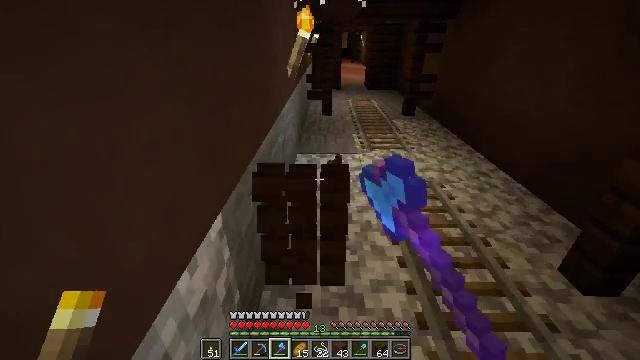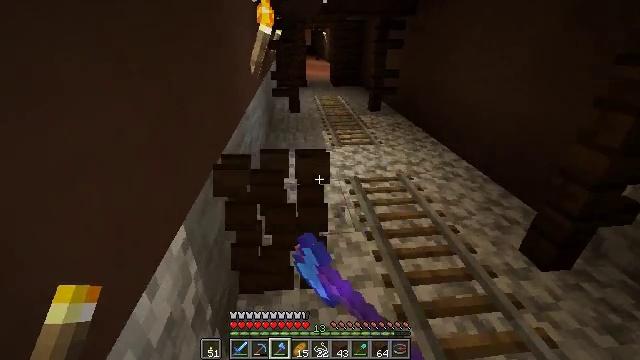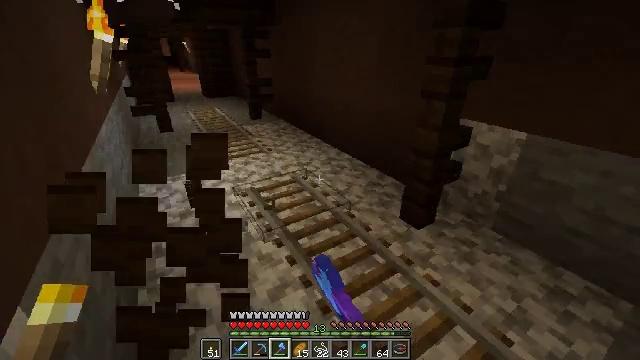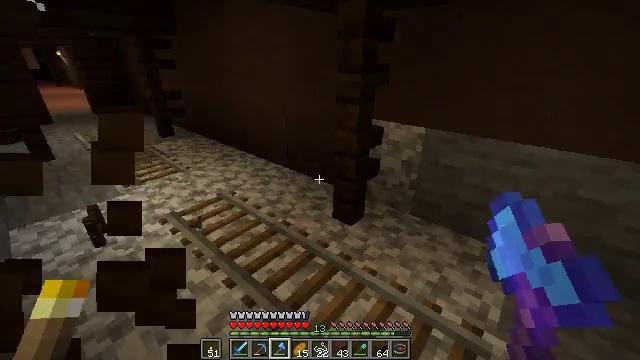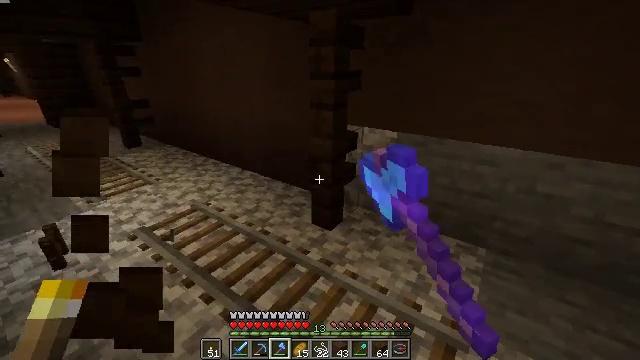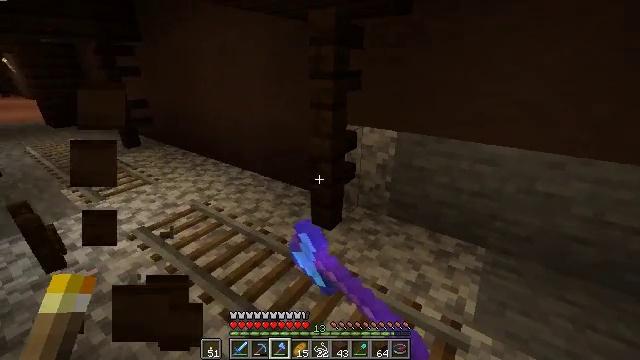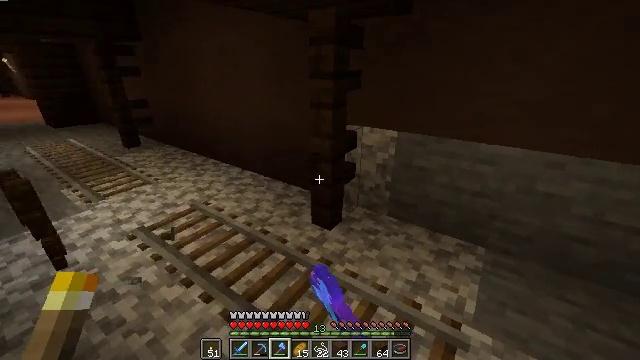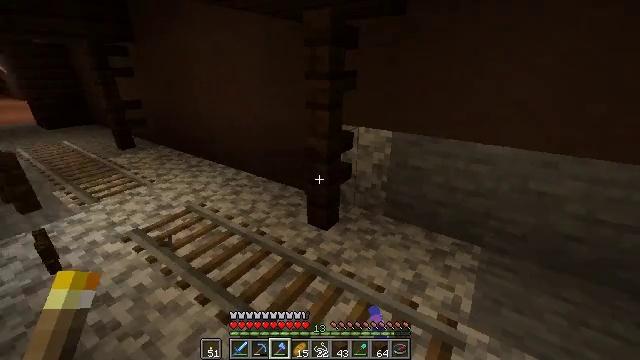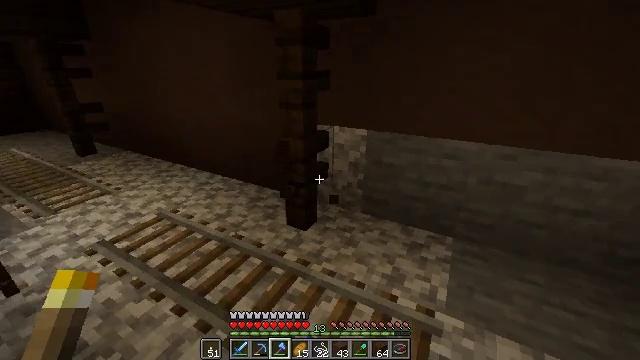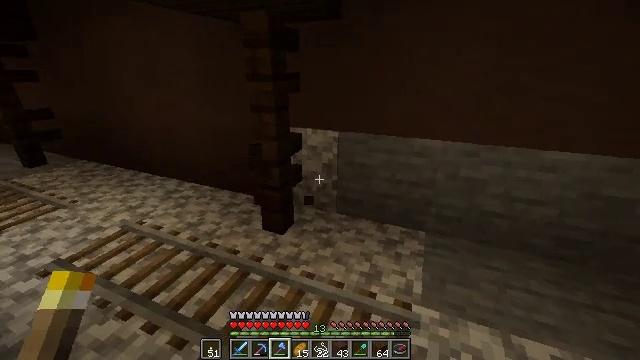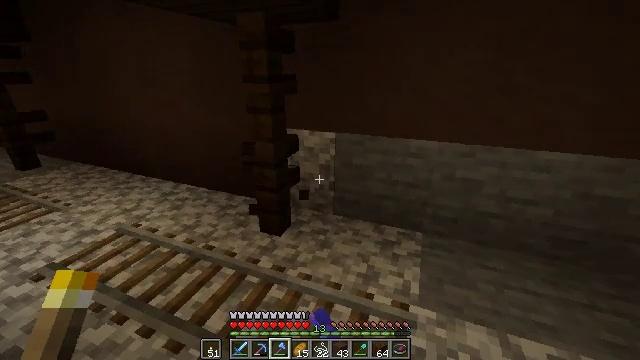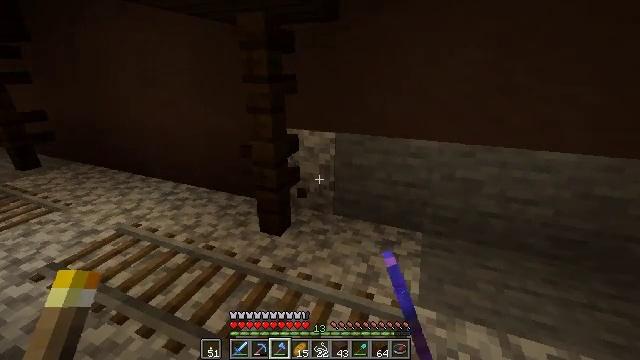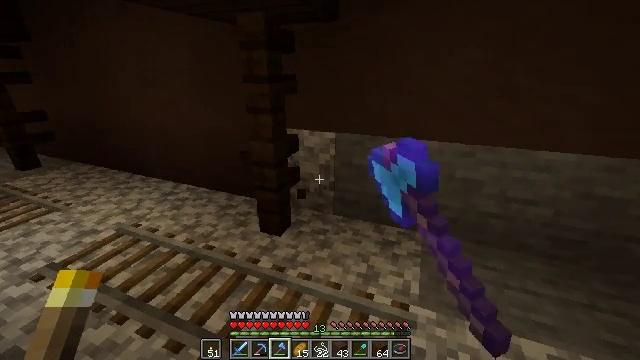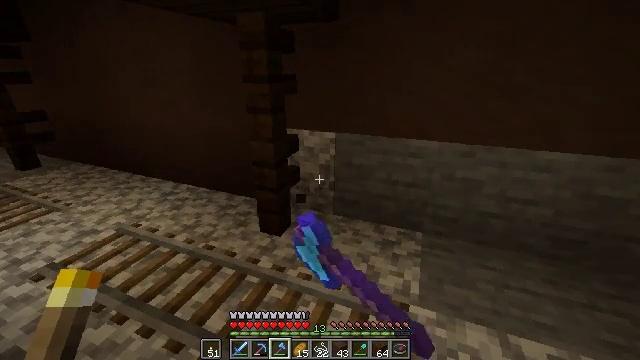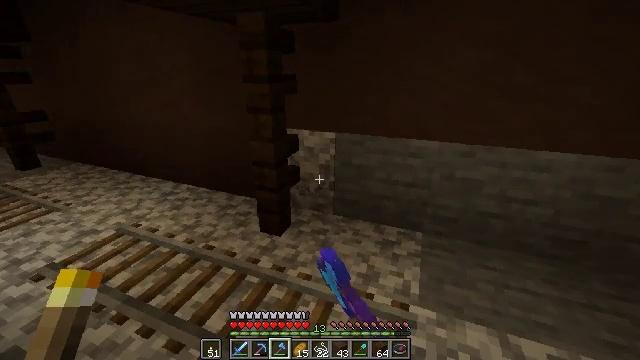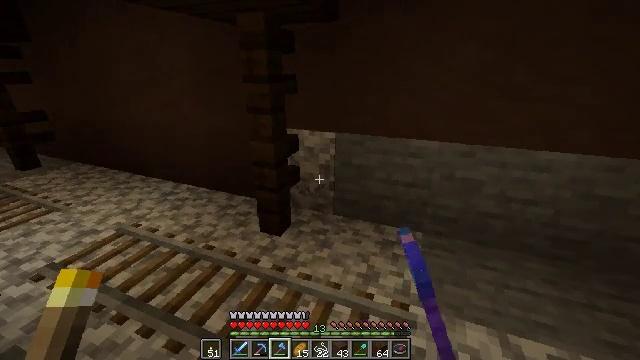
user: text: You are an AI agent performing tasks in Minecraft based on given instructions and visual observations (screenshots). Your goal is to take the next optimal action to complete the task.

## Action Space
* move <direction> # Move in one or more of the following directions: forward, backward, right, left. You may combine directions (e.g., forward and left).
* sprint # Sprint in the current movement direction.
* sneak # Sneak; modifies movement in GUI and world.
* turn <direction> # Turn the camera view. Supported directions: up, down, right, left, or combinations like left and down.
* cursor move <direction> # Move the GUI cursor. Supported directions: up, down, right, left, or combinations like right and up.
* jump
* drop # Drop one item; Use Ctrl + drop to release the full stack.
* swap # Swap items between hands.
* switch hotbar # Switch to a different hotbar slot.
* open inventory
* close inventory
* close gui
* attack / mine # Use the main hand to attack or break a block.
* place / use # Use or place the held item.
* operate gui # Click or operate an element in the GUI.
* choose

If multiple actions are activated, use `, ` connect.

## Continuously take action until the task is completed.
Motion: motion action
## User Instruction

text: Recycle the dark oak fence into the inventory.
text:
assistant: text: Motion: turn right, attack / mine
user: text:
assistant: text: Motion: turn right and up, attack / mine
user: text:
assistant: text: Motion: turn right and up, attack / mine
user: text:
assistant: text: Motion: turn right and up, attack / mine
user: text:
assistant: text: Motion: attack / mine
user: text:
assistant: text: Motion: attack / mine
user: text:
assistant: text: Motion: attack / mine
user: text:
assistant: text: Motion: turn right, attack / mine
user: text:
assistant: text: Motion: turn right, attack / mine
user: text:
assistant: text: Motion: attack / mine
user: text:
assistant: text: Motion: attack / mine
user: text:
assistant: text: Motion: attack / mine
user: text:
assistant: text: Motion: attack / mine
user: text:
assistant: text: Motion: attack / mine
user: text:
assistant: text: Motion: attack / mine
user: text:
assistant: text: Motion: attack / mine
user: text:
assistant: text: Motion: turn left, attack / mine
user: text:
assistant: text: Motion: turn left, attack / mine
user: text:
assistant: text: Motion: attack / mine
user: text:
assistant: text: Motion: attack / mine
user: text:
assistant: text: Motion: attack / mine
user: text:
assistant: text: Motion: attack / mine
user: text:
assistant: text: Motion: attack / mine
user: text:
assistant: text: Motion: attack / mine
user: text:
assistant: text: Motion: attack / mine
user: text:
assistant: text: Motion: attack / mine
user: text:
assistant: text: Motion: attack / mine
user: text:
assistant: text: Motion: attack / mine
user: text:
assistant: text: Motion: attack / mine
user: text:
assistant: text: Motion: attack / mine